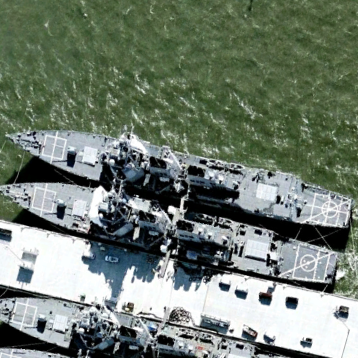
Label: destroyer